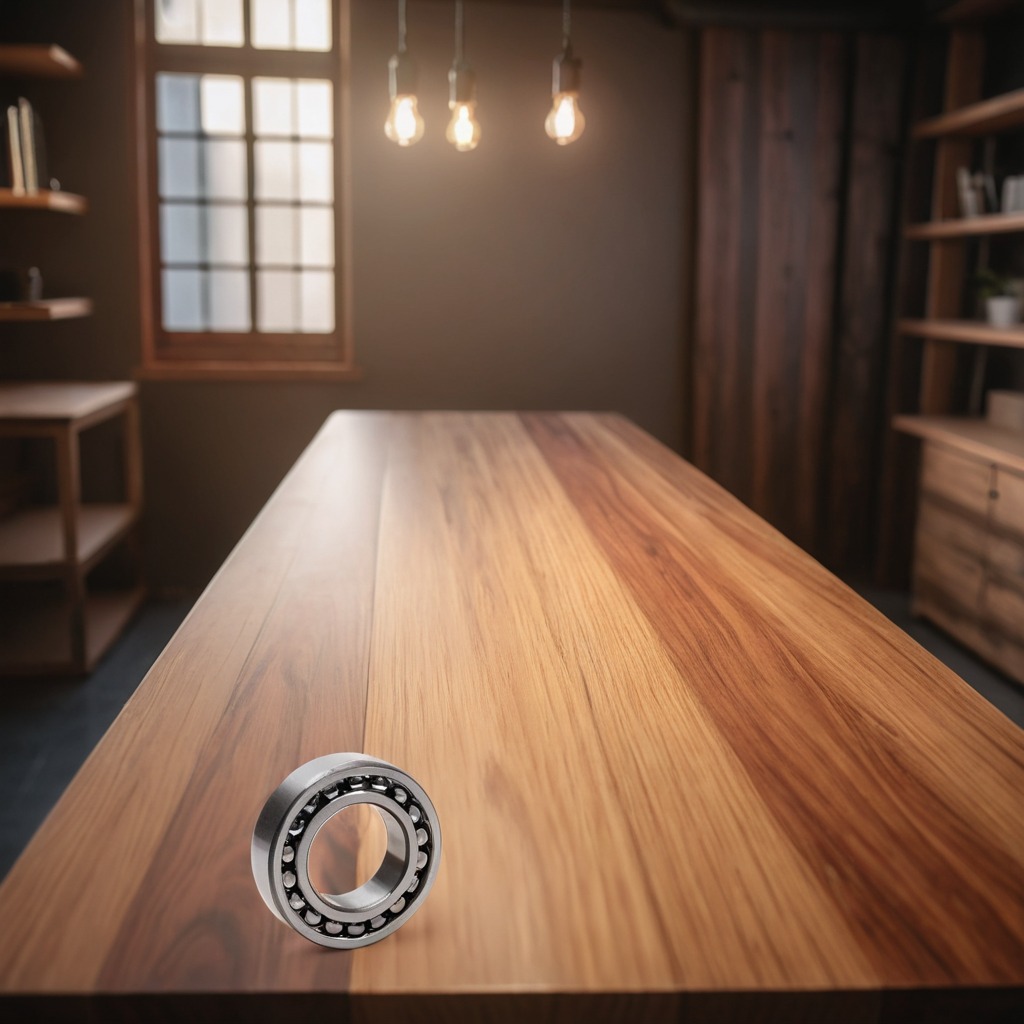
A metal ball bearing is lying on a wooden table in a carpentry studio rich wood textures side lighting.